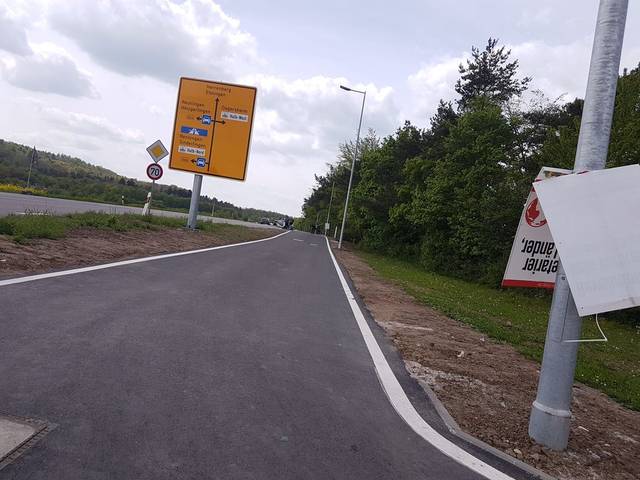
Region: Germany
Coordinates: 48.677, 8.985